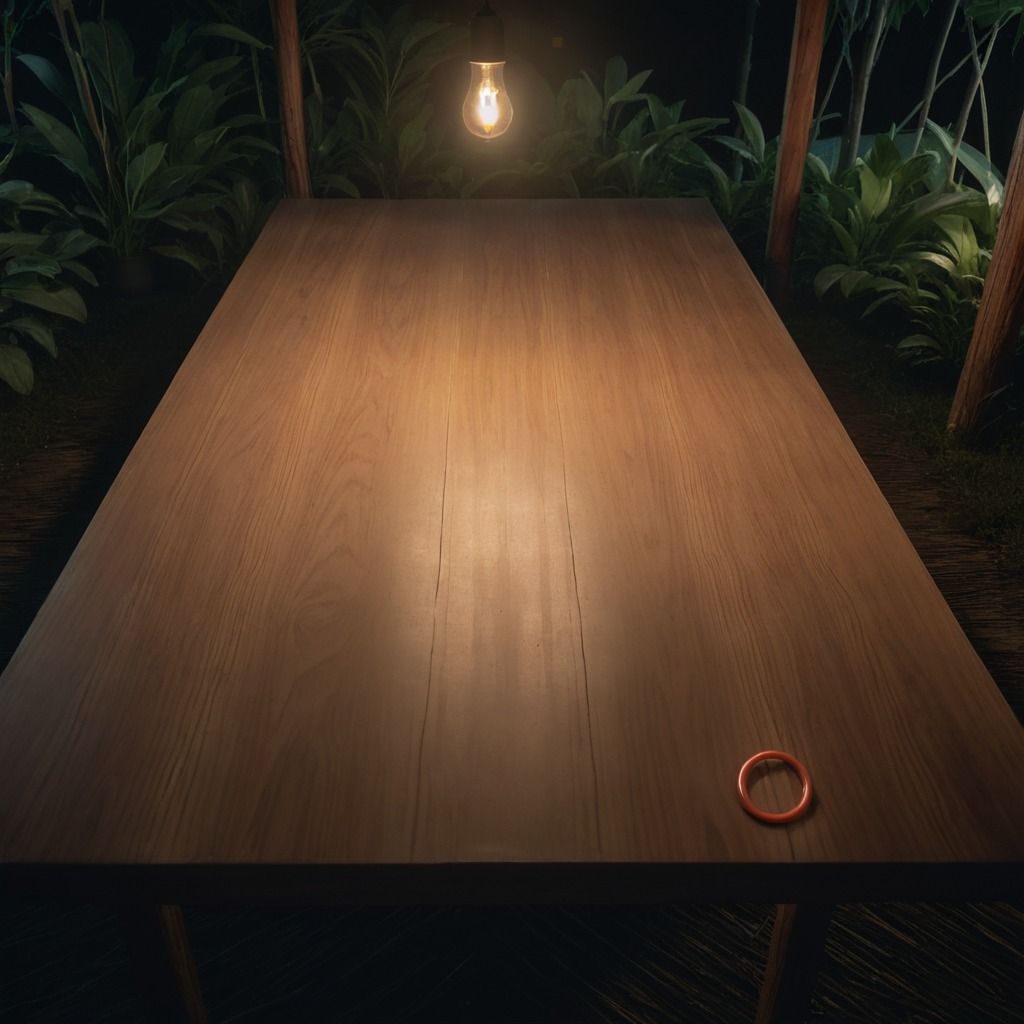
A rubber O-ring is lying on the wooden table.